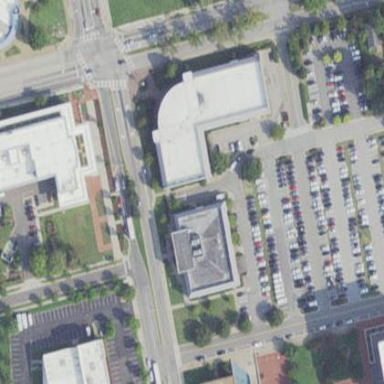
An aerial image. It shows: Courthouse building.